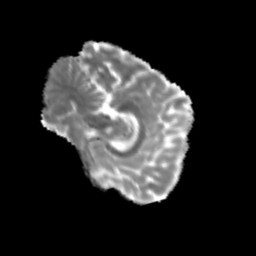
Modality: MD
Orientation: sagittal
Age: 28
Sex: female
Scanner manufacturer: siemens
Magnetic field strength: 3 T
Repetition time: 3.5 s
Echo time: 0.125 s